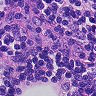
Metastatic tissue present: no